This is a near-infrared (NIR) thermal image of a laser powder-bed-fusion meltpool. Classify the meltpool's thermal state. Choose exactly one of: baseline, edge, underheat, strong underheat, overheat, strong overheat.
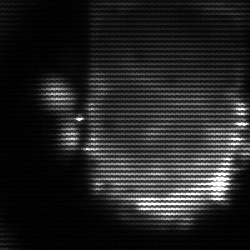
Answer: baseline